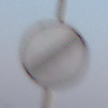
Verkehrszeichen: EndeSaemtlicherBegrenzungen
Umgebung: Outdoor, Nature
Tageszeit: SunriseSunset
Wetter: Clear
Licht: Natural
Jahreszeit: NotSpecified
Kontrast: LowContrast